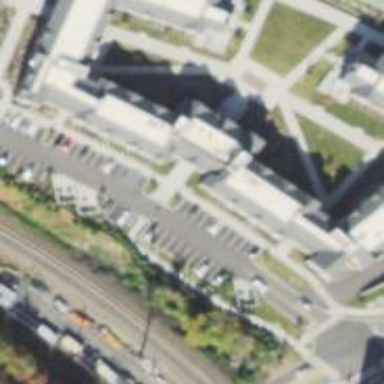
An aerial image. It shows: Residential building belonging to university.